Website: macys
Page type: review-order
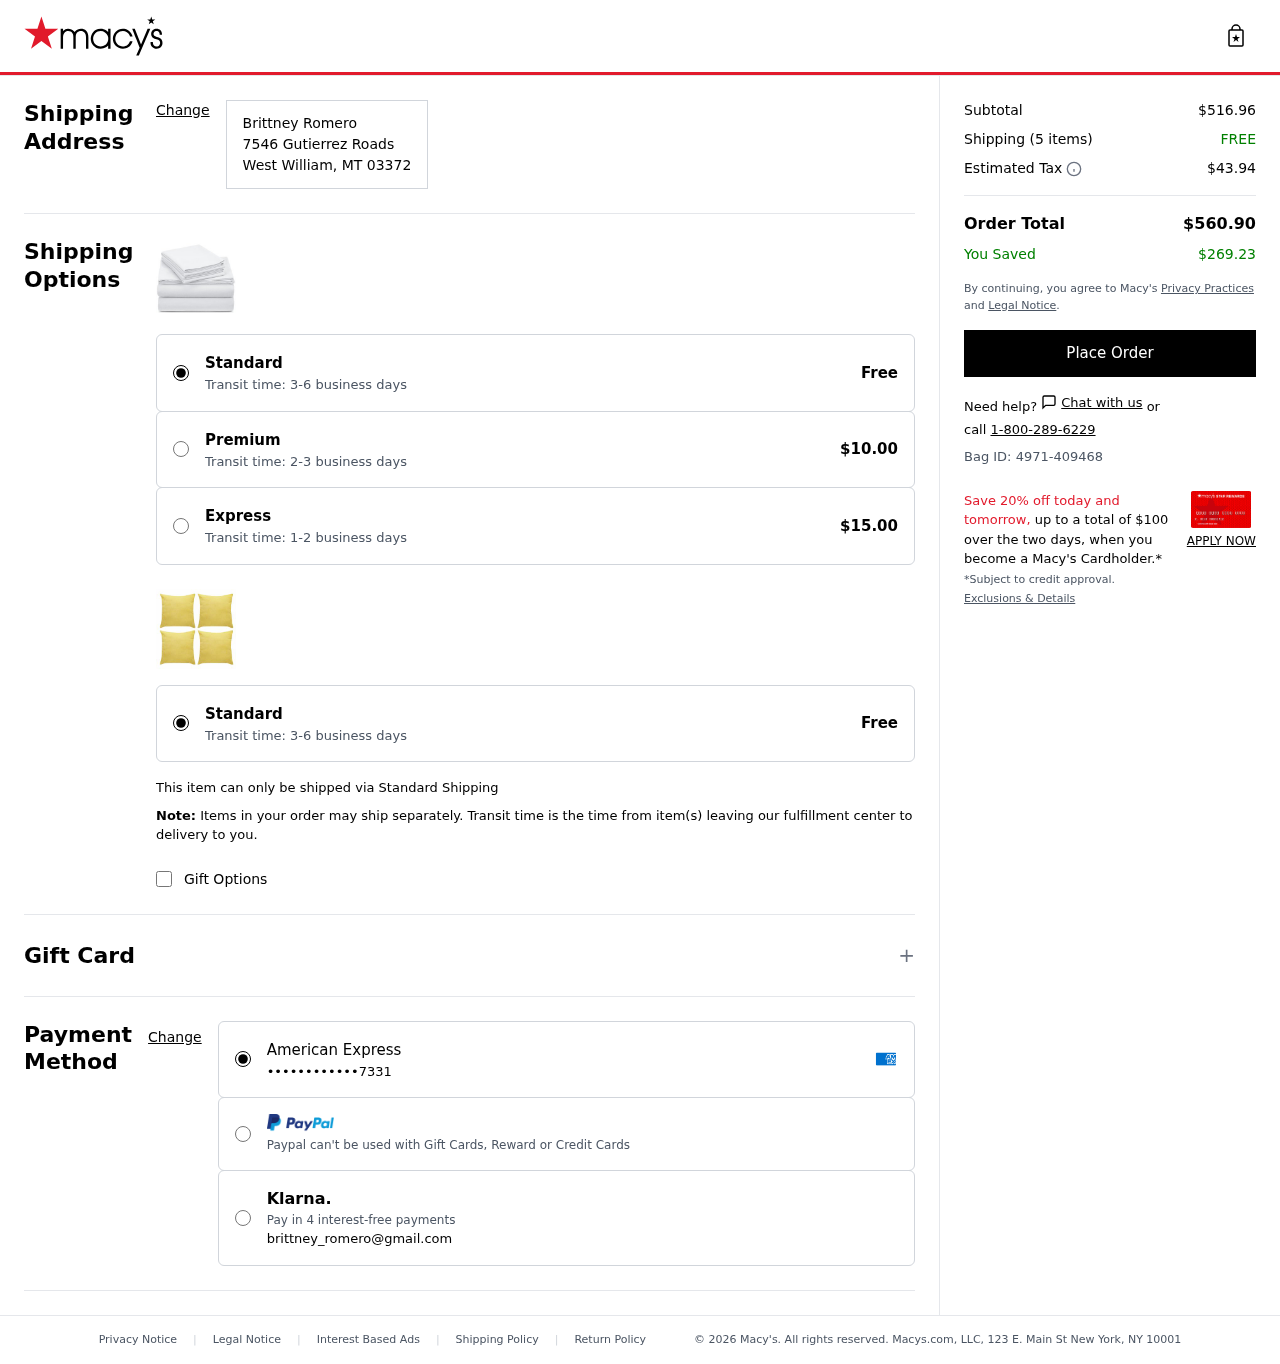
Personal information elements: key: PII_CARD_LAST4
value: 7331
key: PII_CARD_TYPE
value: American Express
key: PII_CITY
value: West William
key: PII_EMAIL
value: brittney_romero@gmail.com
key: PII_FULLNAME
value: Brittney Romero
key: PII_POSTCODE
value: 03372
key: PII_STATE_ABBR
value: MT
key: PII_STREET
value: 7546 Gutierrez Roads
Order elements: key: ORDER_SUBTOTAL
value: $516.96
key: ORDER_NUM_ITEMS
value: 5
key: ORDER_SHIPPING_COST
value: FREE
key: ORDER_TAX
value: $43.94
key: ORDER_TOTAL
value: $560.90
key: ORDER_SAVINGS
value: $269.23
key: ORDER_BAG_ID
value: Bag ID: 4971-409468